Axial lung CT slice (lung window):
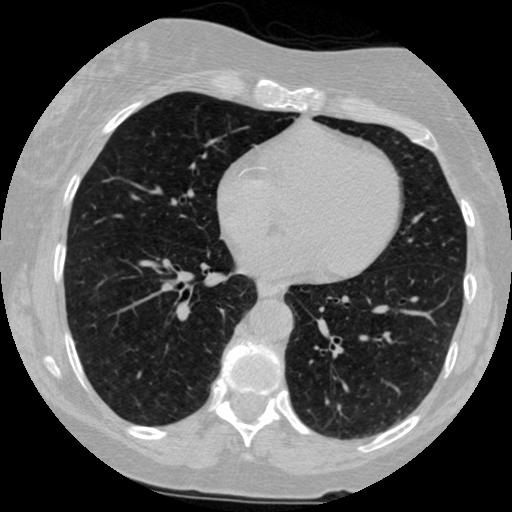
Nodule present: no